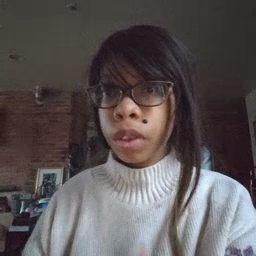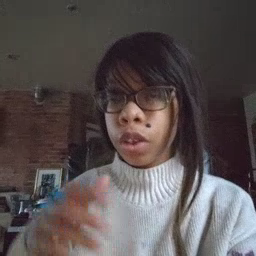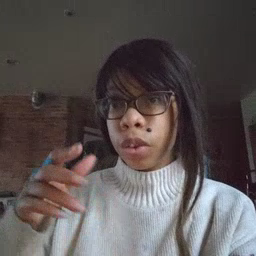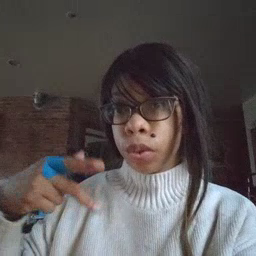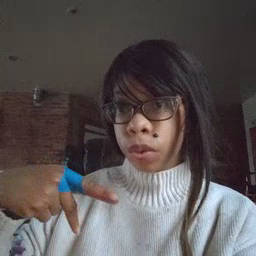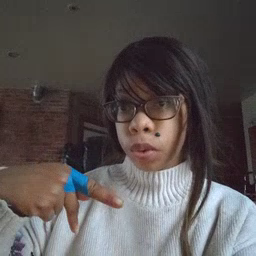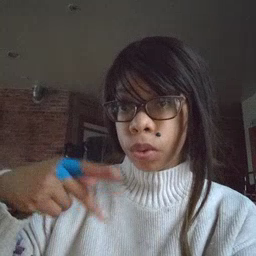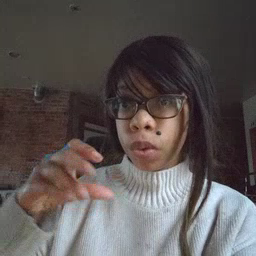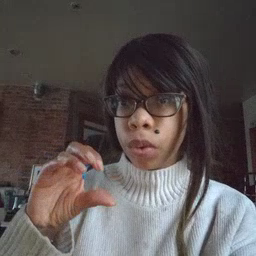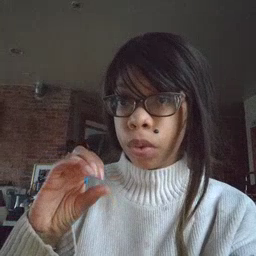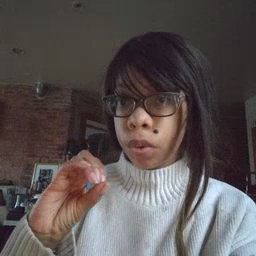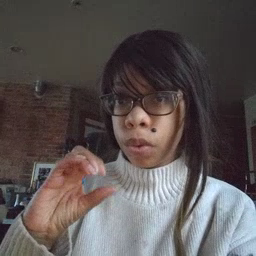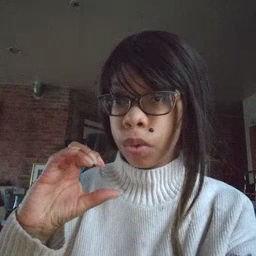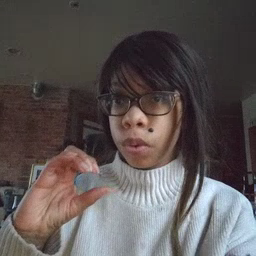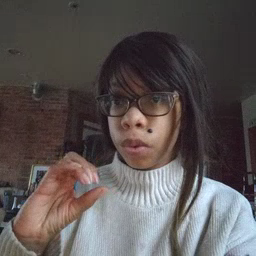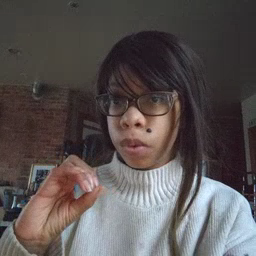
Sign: pool